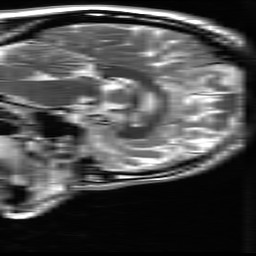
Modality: T2w
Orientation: sagittal
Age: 31
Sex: male
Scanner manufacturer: ge
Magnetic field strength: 3 T
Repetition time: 5.192 s
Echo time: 0.1003 s